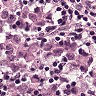
Metastatic tissue present: yes